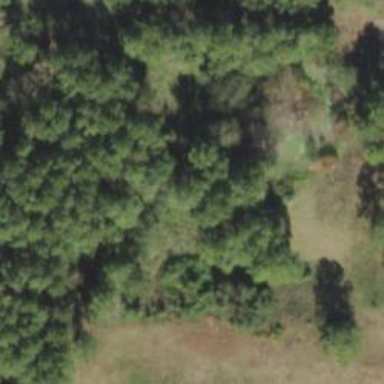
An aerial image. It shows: Mixed woodland area with various types of leaves.